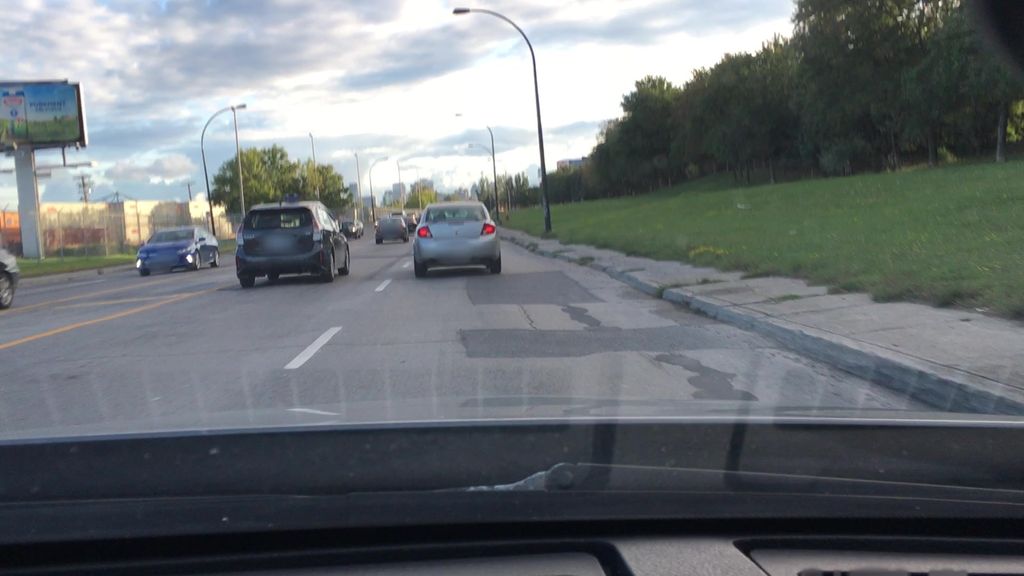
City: montreal